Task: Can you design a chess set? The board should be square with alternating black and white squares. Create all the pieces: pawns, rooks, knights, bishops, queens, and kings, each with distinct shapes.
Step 3962:
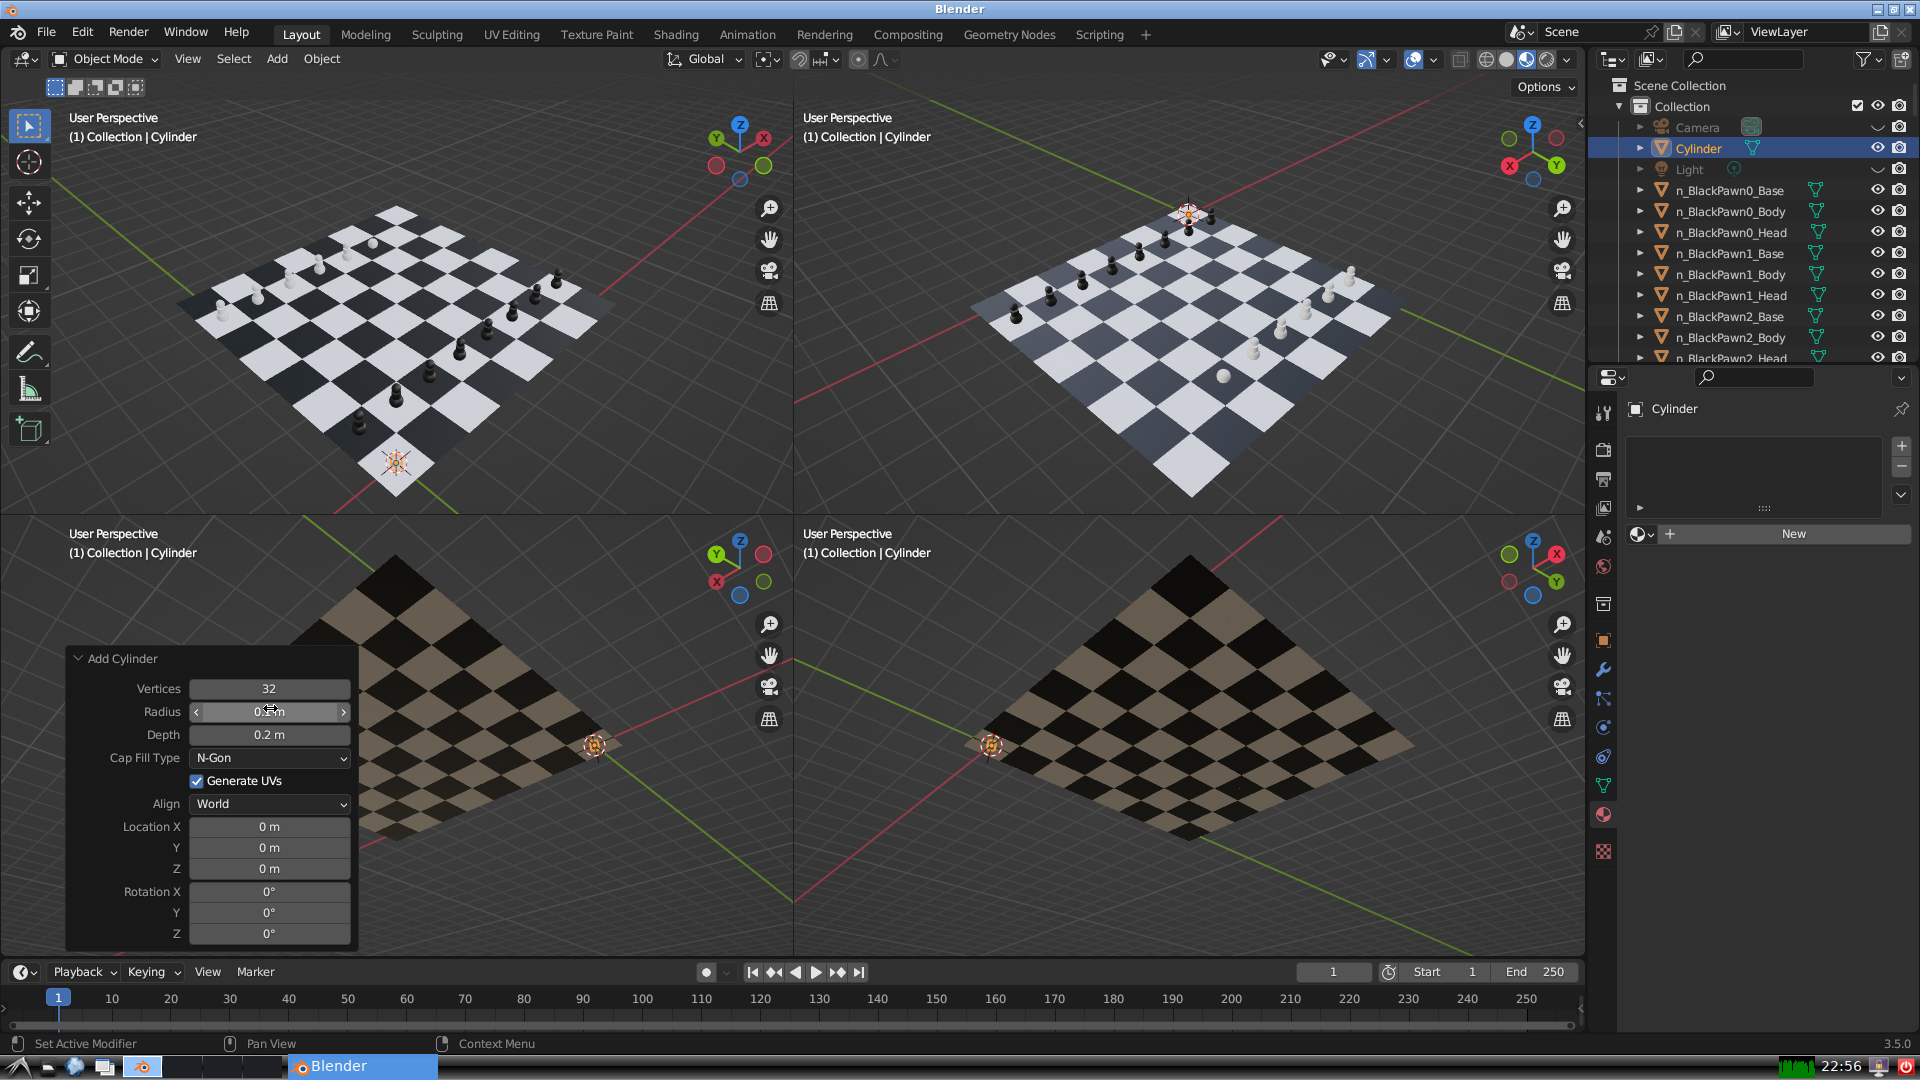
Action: {"mouse_move": [960, 540]}